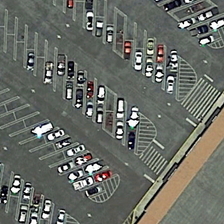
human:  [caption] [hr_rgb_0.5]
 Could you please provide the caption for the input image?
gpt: many cars are parked in a parking lot .

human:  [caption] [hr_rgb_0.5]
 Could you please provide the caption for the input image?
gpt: many cars are parked in a parking lot .

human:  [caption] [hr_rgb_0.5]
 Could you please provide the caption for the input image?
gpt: many cars are parked in a parking lot .

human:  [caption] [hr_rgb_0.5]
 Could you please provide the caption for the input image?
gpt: many cars are parked in a parking lot .

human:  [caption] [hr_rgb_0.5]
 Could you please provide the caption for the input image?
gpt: many cars are parked in a parking lot .